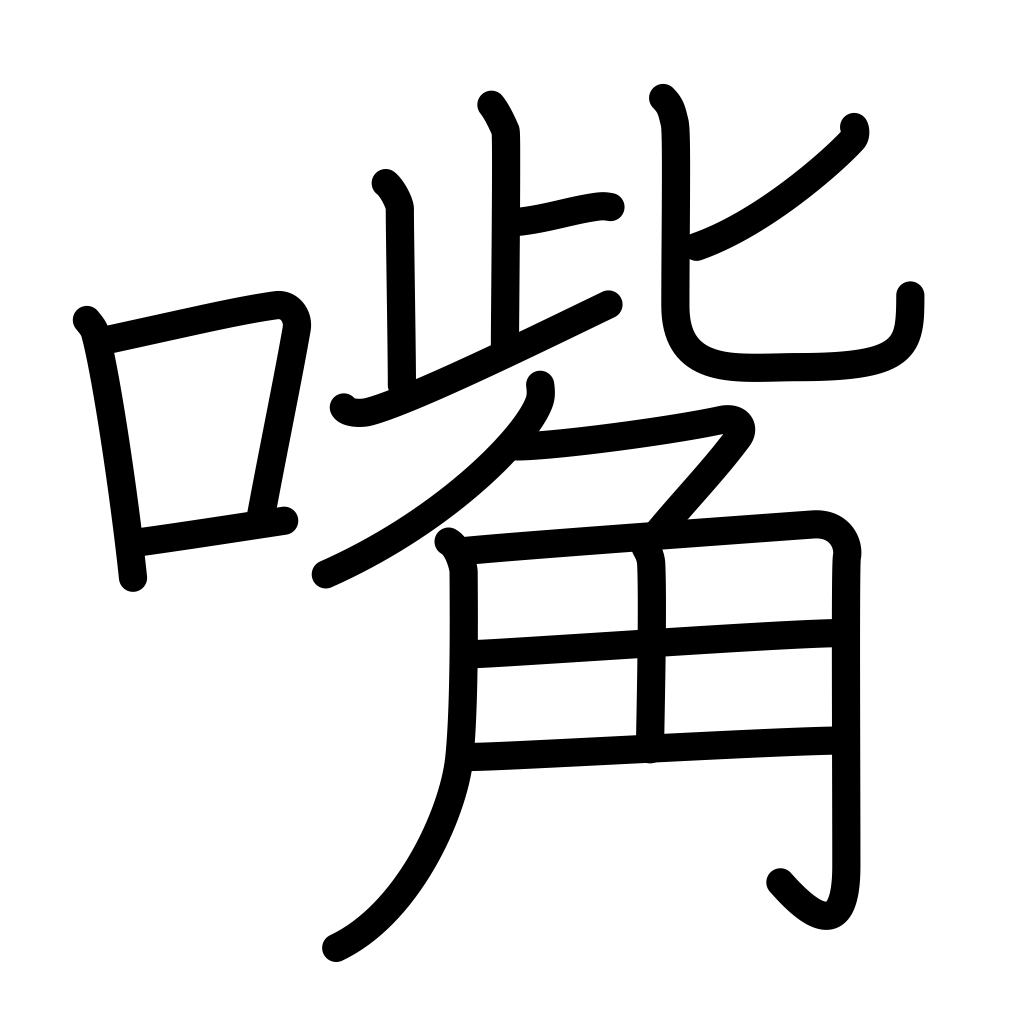
Meaning: beak, bill